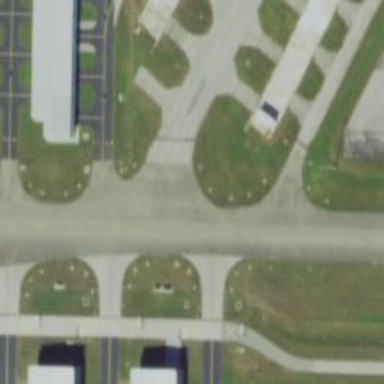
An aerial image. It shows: View of taxiway at the airport.